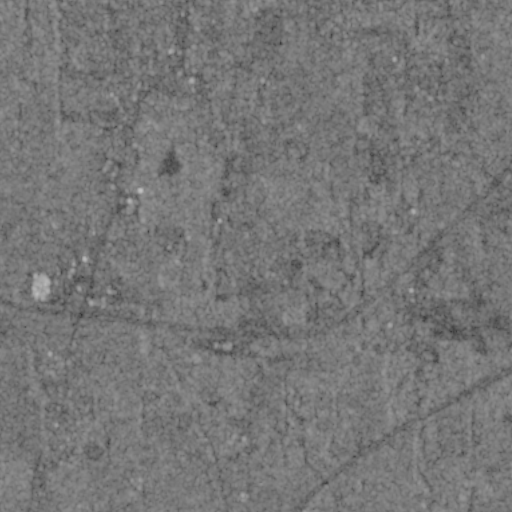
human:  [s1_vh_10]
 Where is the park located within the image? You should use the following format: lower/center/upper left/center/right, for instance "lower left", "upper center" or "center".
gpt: The park is located in the upper left of the image.
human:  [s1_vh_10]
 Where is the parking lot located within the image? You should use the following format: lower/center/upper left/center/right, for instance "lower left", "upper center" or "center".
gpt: The parking lot is located in the center left of the image.
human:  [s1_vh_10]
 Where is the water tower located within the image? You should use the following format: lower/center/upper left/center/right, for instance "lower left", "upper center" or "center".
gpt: The water tower is located in the upper left of the image.
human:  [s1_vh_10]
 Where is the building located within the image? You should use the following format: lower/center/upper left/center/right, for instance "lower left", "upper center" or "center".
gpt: The building is located in the center left of the image.
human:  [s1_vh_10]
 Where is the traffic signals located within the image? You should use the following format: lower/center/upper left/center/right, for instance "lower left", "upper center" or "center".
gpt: The traffic signals is located in the center left of the image.
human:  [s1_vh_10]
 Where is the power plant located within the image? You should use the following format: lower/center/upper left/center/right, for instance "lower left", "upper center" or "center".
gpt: There is no power plant in the image.

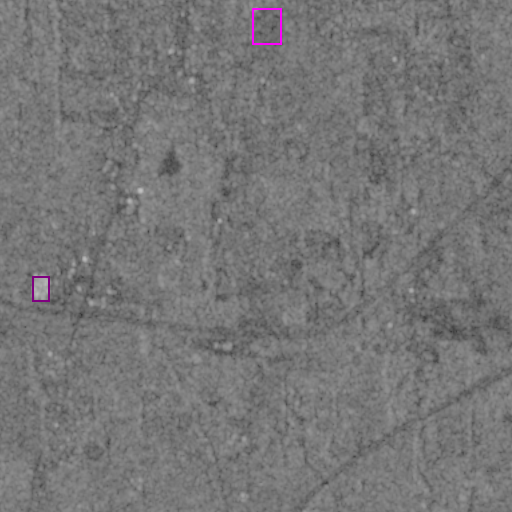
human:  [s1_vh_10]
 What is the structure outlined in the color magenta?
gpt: The structure outlined in magenta is a park.
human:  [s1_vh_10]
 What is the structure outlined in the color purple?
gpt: The structure outlined in purple is a building.
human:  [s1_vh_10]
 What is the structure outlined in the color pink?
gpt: There is no pink outline.